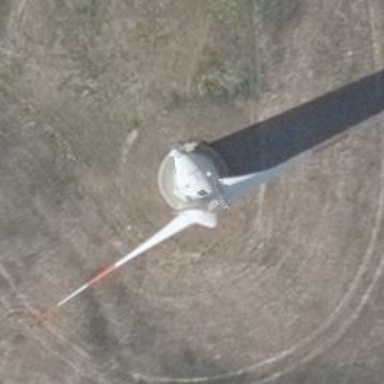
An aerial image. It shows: Wind generator is in the picture.